三年级 · 计数

两个年级的学生同时看话剧, 坐得下吗?
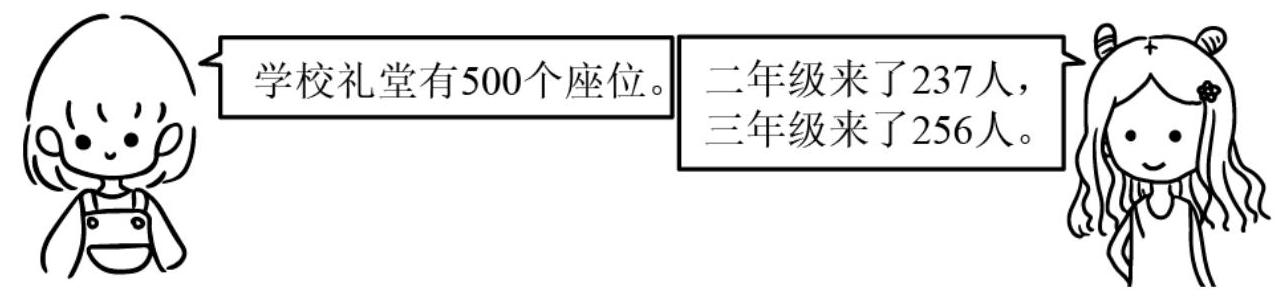
答案: 坐得下

【分析】根据题意, 二年级来了 237 人, 三年级来了 256 人, 先用加法求出共来了多少人, 再和 500 比较, 作出判断即可, 据此解答。

【详解】 $237+256=493$ (人)

500 人 $>493$ 人

答: 坐得下。

【点睛】本题考查三位数的加法计算, 找出数量关系, 正确计算是解答本题的关键。